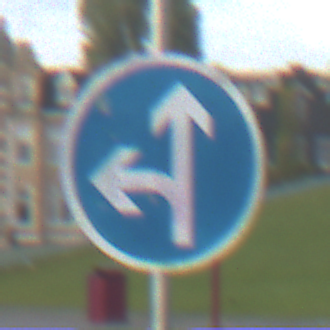
Verkehrszeichen: VorgeschriebeneFahrtrichtungGeradeausOderLinks
Umgebung: Outdoor, Suburban
Tageszeit: MorningAfternoon
Wetter: PartlyCloudy
Licht: Natural
Jahreszeit: NotSpecified
Kontrast: MediumContrast